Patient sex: F
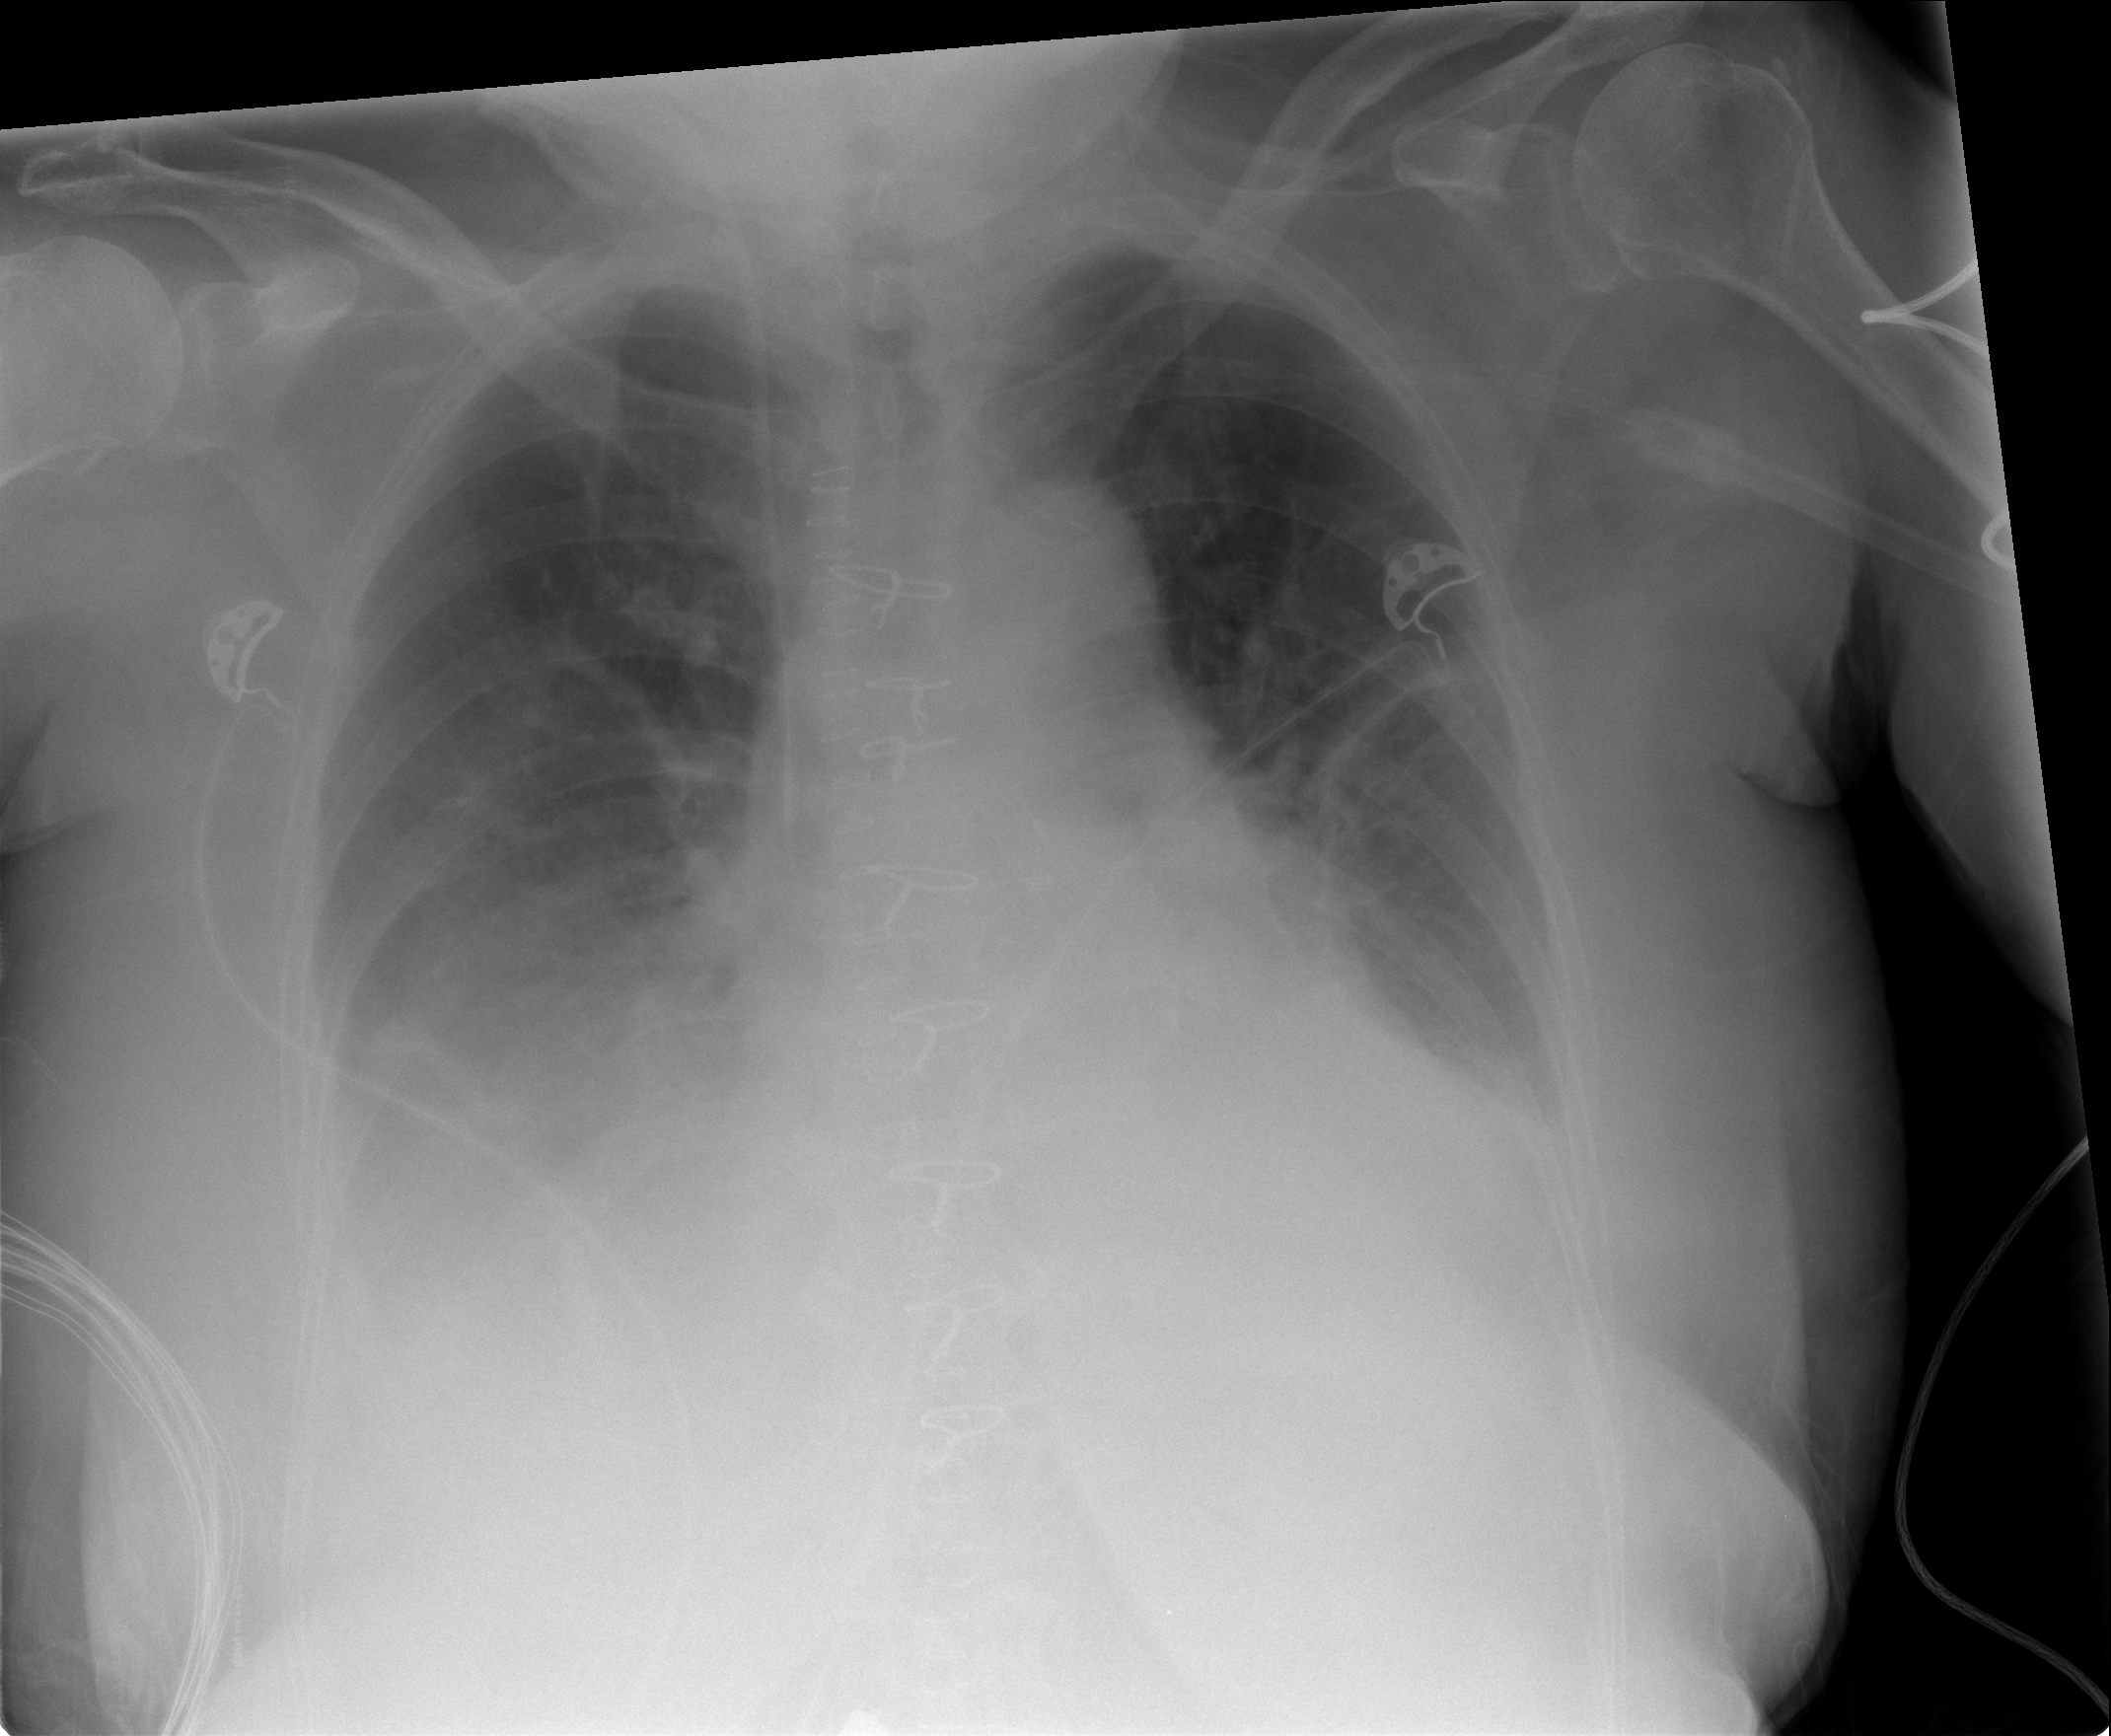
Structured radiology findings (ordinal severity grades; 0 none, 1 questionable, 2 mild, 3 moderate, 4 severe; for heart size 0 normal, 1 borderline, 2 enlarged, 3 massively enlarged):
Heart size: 1
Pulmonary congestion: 2
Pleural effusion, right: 3
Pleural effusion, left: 2
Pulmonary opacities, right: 0
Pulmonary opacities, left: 0
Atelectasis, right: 3
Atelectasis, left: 2